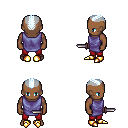
a pixel art fantasy rpg character, male body template, human, dark skin, chain tabard jacket, red pants, white cyan short mohawk hairstyle, gold boots, dagger, four views (front, back, left, right), 2x2 character sprite sheet, small pixel art, hard edges, no anti-aliasing